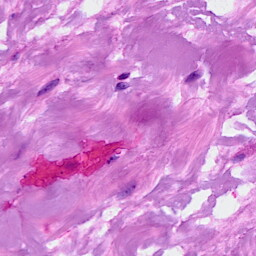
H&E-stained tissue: Breast